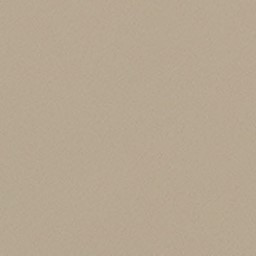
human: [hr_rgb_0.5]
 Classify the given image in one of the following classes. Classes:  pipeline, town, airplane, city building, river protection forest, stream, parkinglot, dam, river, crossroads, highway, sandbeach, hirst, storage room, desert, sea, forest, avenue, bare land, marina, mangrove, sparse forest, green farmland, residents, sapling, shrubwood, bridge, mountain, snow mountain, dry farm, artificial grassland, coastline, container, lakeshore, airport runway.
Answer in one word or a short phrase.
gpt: desert